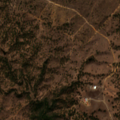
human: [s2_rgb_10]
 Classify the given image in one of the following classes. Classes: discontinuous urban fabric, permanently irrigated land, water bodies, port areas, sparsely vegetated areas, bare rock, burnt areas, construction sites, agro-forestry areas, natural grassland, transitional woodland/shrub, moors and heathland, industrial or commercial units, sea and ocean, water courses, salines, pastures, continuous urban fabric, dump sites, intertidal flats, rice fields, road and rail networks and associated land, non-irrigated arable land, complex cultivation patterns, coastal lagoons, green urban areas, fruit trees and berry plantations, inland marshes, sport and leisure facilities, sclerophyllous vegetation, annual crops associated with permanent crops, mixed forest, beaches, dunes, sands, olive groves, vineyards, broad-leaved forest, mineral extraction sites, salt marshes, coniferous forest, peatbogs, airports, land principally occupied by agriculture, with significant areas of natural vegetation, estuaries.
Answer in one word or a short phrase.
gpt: agro-forestry areas, broad-leaved forest, transitional woodland/shrub